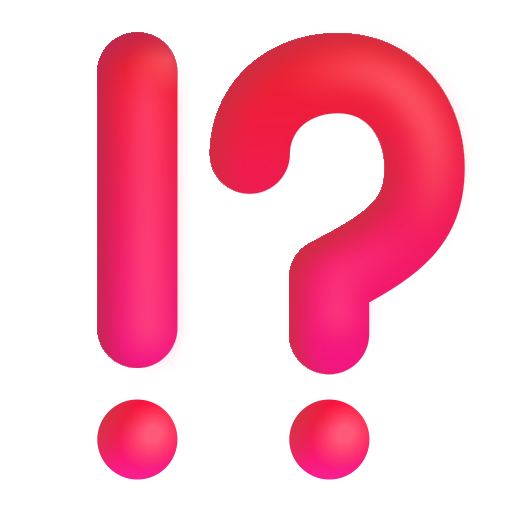
exclamation question mark color